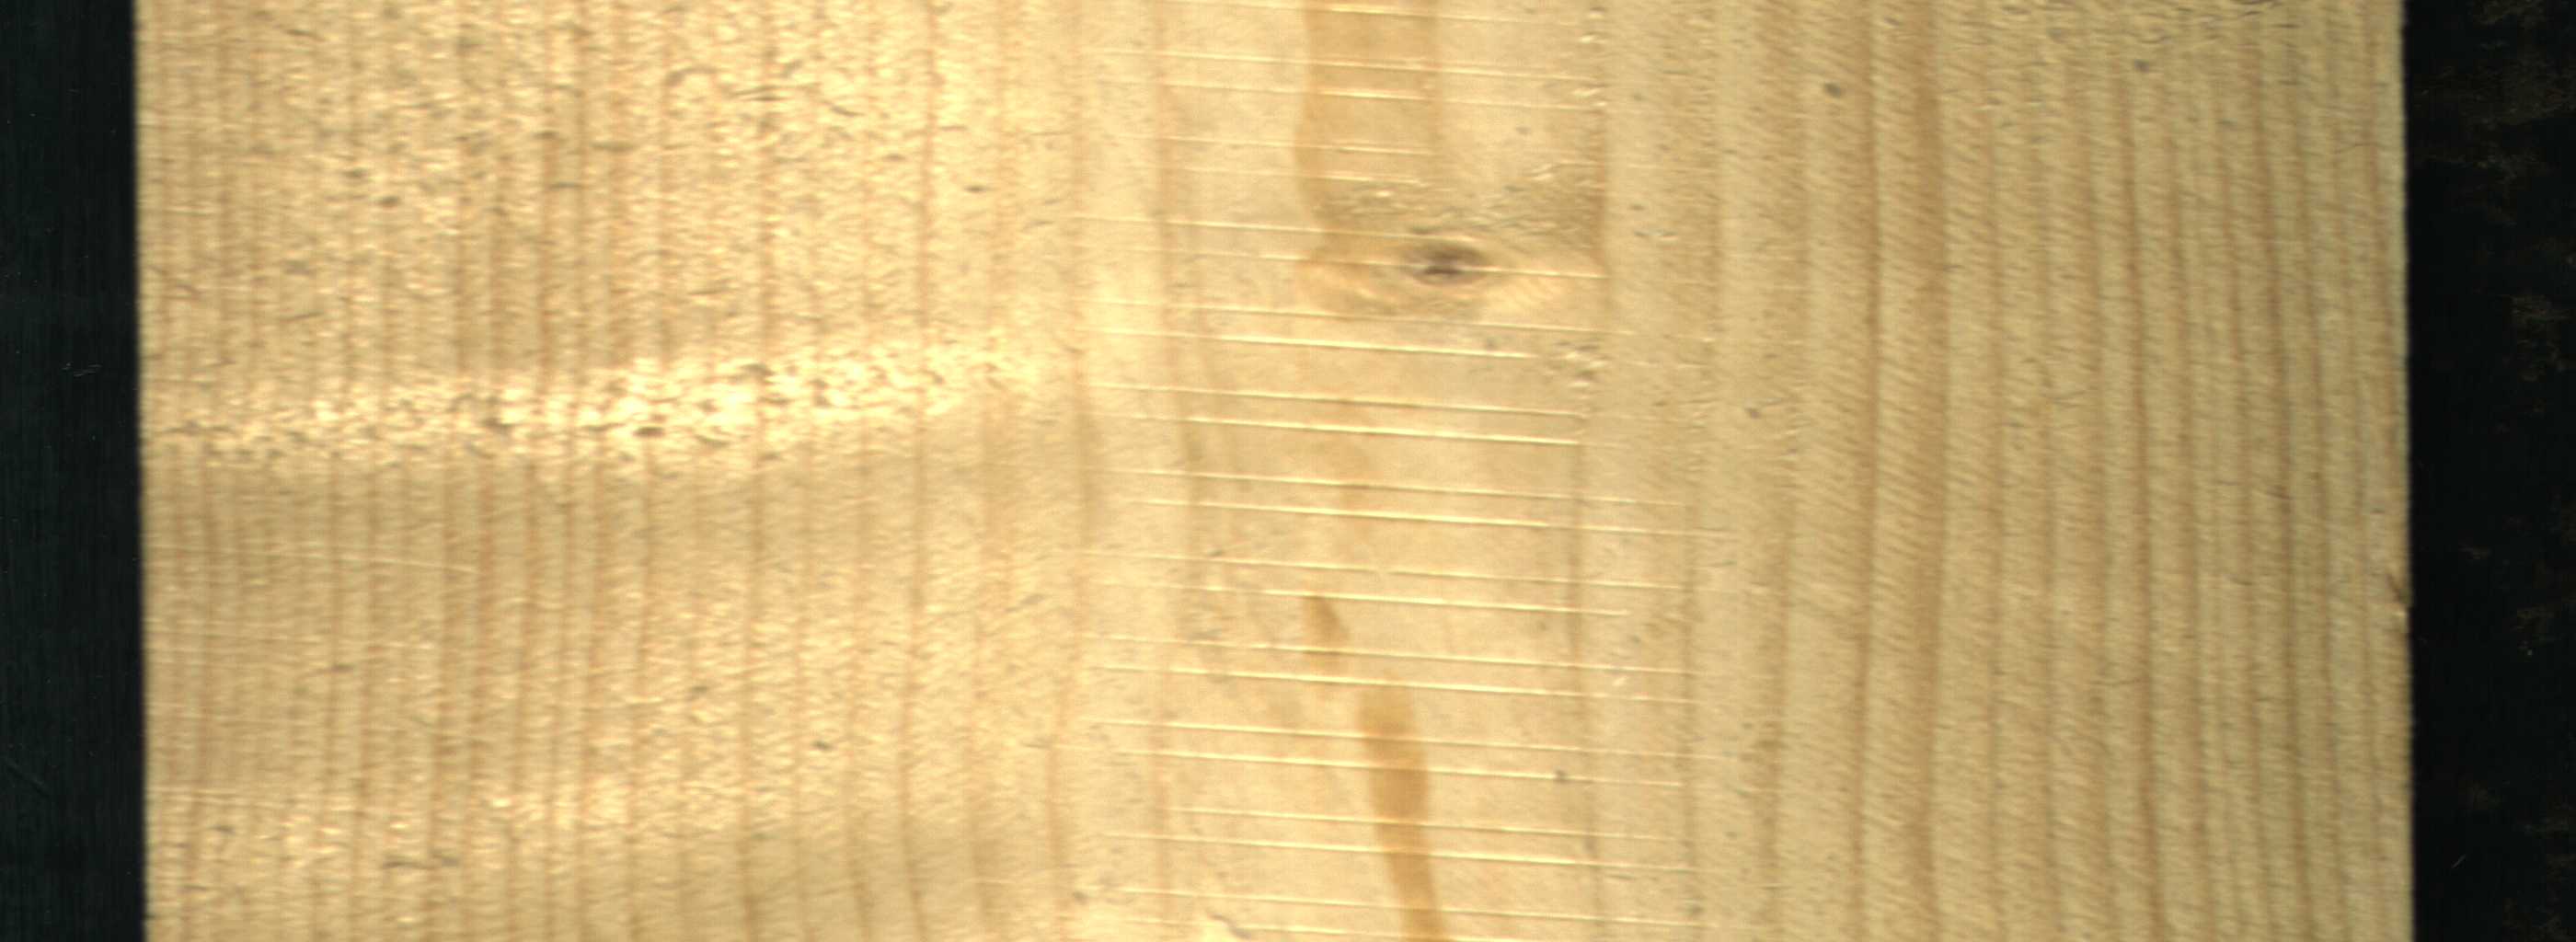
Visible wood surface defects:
Live_Knot